Question: I have a server running my web app through IIS. I have visual studio locally, I am attaching to the remote w3wp.exe process with no issues, but my breakpoints are not being hit because my symbols are not loaded.

What am i missing?
Update: Should I be debugging Native or Managed? When I do Native, the Modules window shows a ton of windows dll's that all fail to open the PDB. Should I be concerned? I do not see my dll in the list. When I use Managed, the modules window is completely empty.
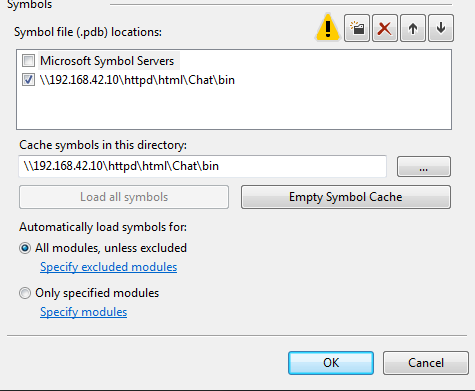
Answer: Found the issue. When I was attaching to the process via the Visual Studio gui, the w3wp.exe process was listed as x86 instead of Managed 4.0. I recreated my app's site in IIS and the process went back to being listed as Managed, which allowed the symbols to be loaded.